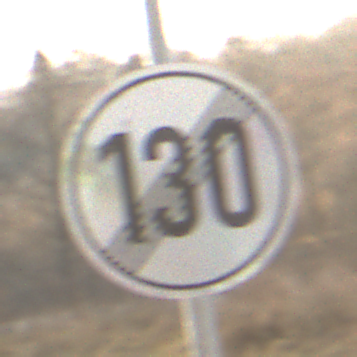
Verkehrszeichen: EndeGeschwindigkeit130
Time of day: SunriseSunset
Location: Outdoor (Nature)
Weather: PartlyCloudy
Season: NotSpecified
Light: Natural